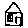
Label: house